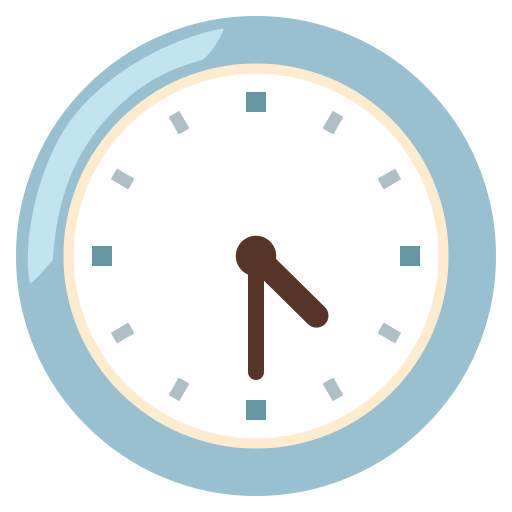
Emoji: 🕟